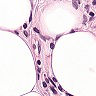
Metastatic tissue present: yes